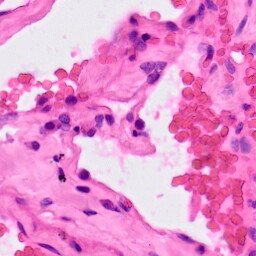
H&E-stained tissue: Lung